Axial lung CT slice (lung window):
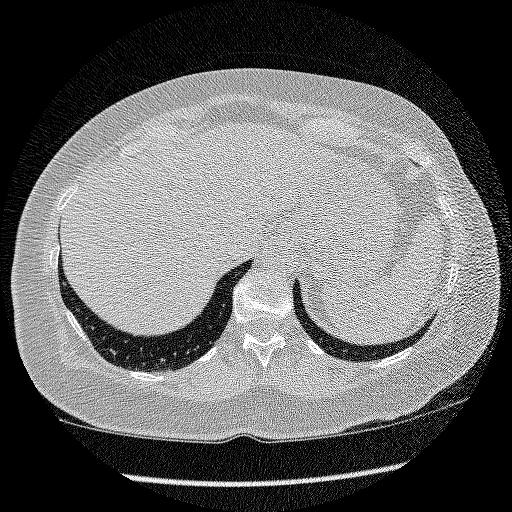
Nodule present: no